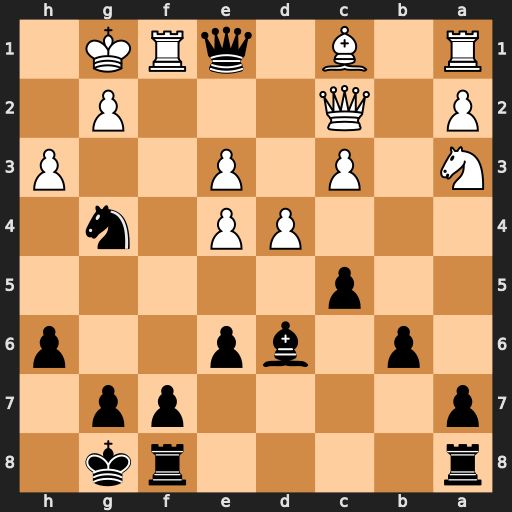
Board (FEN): r4rk1/p4pp1/1p1bp2p/2p5/3PP1n1/N1P1P2P/P1Q3P1/R1B1qRK1
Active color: b
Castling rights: -
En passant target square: -
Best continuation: Bh2+ Kh1 Qxf1#